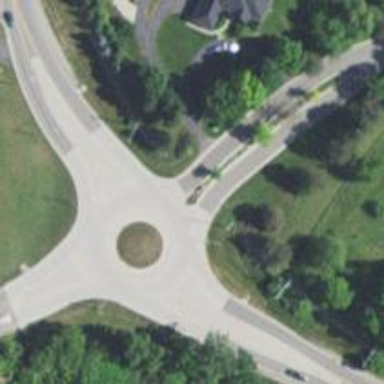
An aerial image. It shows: Tertiary road that leads to roundabout.